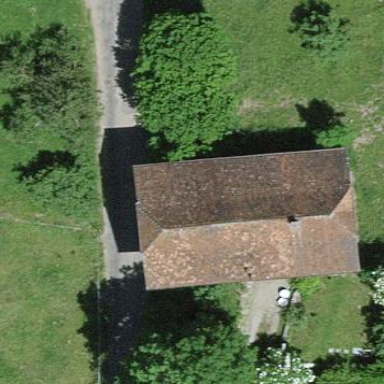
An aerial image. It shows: Simple house.